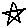
Label: star